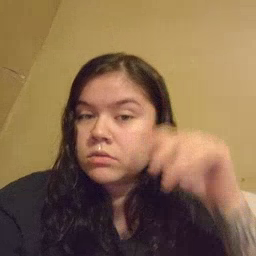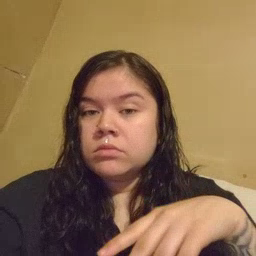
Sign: donkey